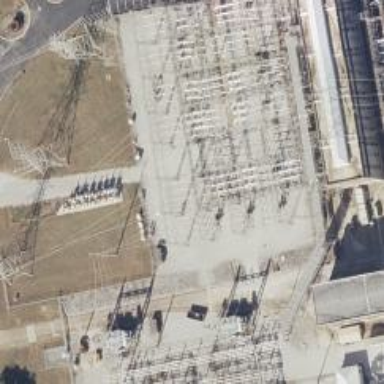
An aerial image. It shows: Switch for power supply.